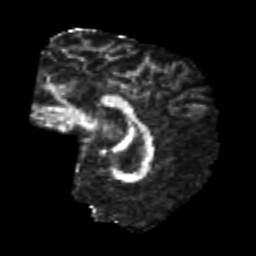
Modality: FA
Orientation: sagittal
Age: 23
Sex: male
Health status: healthy
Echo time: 0.074 s